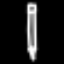
Label: pencil